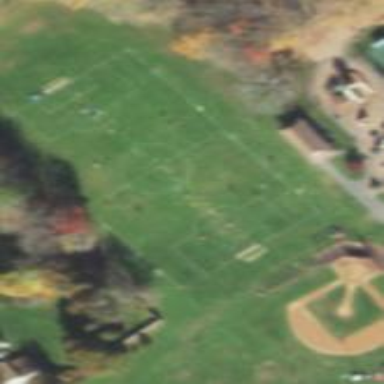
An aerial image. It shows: Soccer pitch for leisureland activities.